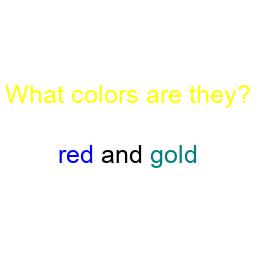
Color: blue, teal
Color name shown: red, gold
Background color: white
Question text color: yellow